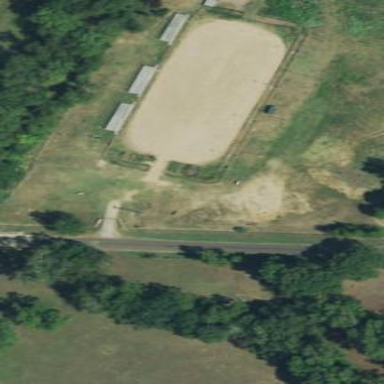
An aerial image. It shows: Equestrian pitch with dirt surface.